Question: I'm using <URL> to have it automatically deleted after 7 days, like this:
'''
$s3->putBucketLifecycle([
'Bucket' => $bucket,
'Rules' => [
[
'Expiration' => 7,
'ID' => 'expires-after-7-days--' . uniqid(),
'Prefix' => '',
'Status' => 'Enabled',
],
],
]);
'''
And it works well... sort of. After 7 days, in fact, all in the bucket are cleared. But strange enough, the itself persists. As a result, my S3 is now full of empty buckets:

<URL>
So the question is, how can I set the buckets to remove themselves also? Am I missing some paremeter/configuration? Or need I call 'deleteBucket()' explicitly?
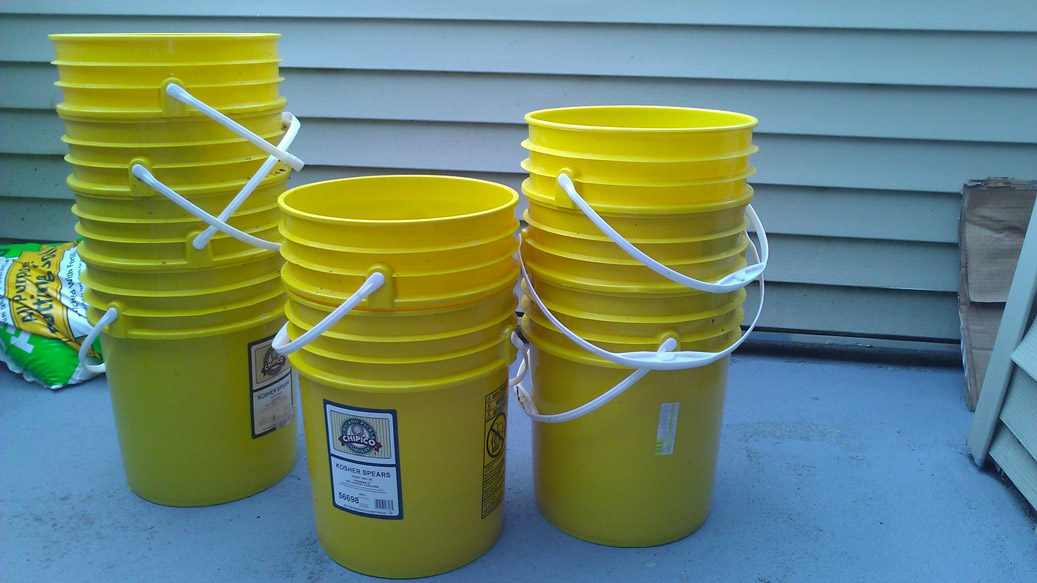
Answer: Buckets do not delete themselves. Lifecycle policies only apply to objects in the bucket, in spite of the name "bucket lifecycle."